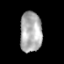
Tissue: prostate
Cell type: T cells
Senescence score: 0.2966
Nuclear area (px): 864
Mean DAPI intensity: 173.757